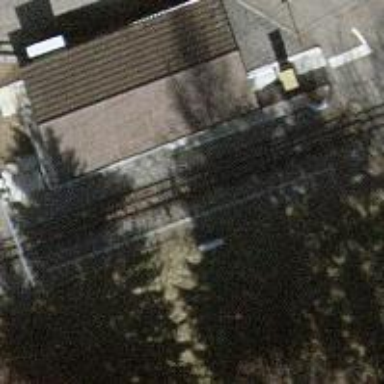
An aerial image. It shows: Solitary milestone along the railway.